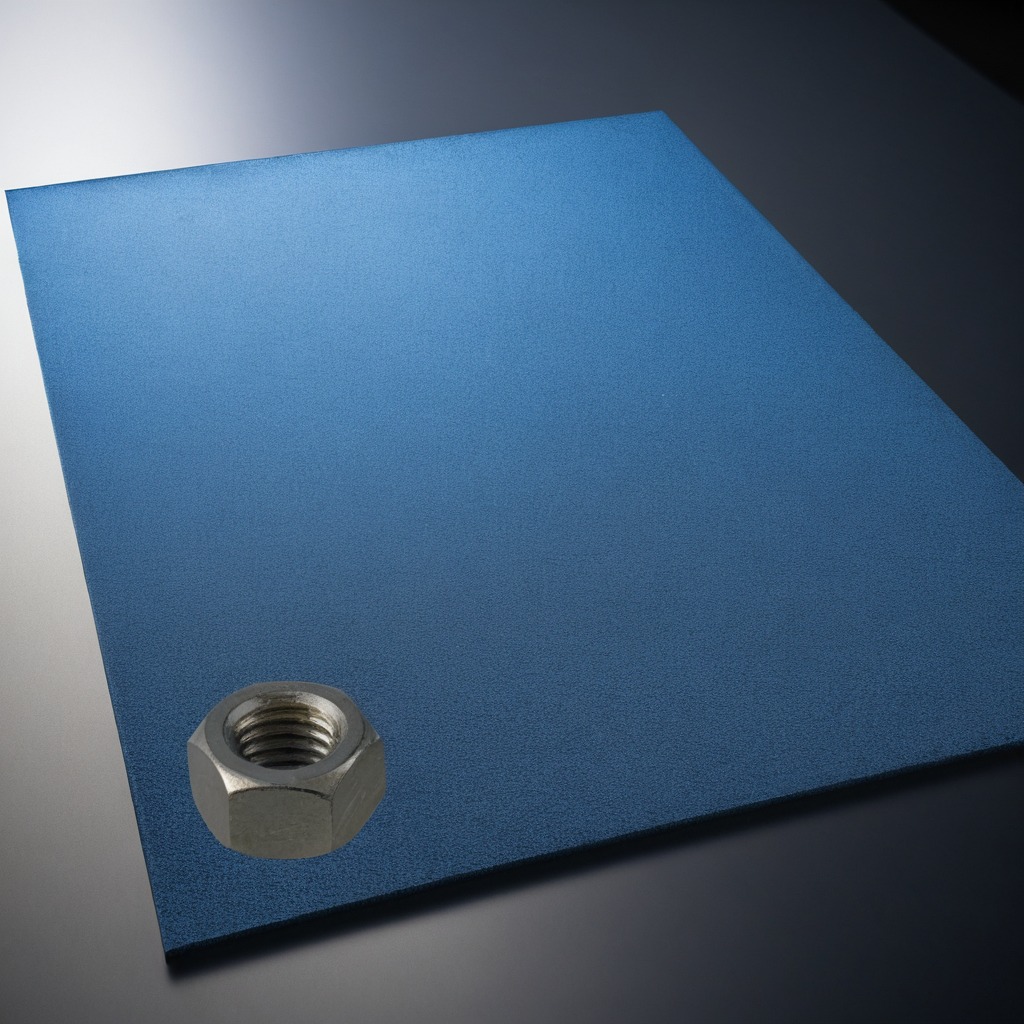
A metal nut is lying on the granite tabletop.